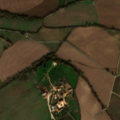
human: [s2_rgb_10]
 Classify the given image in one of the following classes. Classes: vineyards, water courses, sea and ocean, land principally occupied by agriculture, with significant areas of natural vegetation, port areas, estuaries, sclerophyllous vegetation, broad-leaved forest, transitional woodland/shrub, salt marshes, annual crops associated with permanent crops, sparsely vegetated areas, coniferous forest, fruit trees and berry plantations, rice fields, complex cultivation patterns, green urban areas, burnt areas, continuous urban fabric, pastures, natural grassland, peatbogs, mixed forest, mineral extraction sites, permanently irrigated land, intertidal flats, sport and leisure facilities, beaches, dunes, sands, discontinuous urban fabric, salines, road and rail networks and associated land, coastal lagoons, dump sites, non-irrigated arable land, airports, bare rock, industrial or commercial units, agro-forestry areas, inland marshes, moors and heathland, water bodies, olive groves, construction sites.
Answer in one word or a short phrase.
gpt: permanently irrigated land, vineyards, complex cultivation patterns